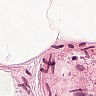
Metastatic tissue present: no